Interaction volume radius: 5 \u00c5
Interaction volume height: 15 \u00c5
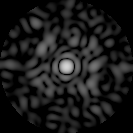
Disorder parameter: 0.8573